Question: It might sounds weird.
I would like to know if it's possible to sort a table by clicking on the side menu link and not from the table header.

I know that we can sort, make pagination... inside the table by using some jQuery libraries.
But my request here is to sort from the side menu and not from the table header.
'''
<table>
<thead>
<tr>
<th>blabla</th>
<th>blabla</th>
</tr>
</thead>
<tbody>
<tr>
<td>blabla</td>
<td>blabla</td>
</tr>
</tbody>
</table>
'''
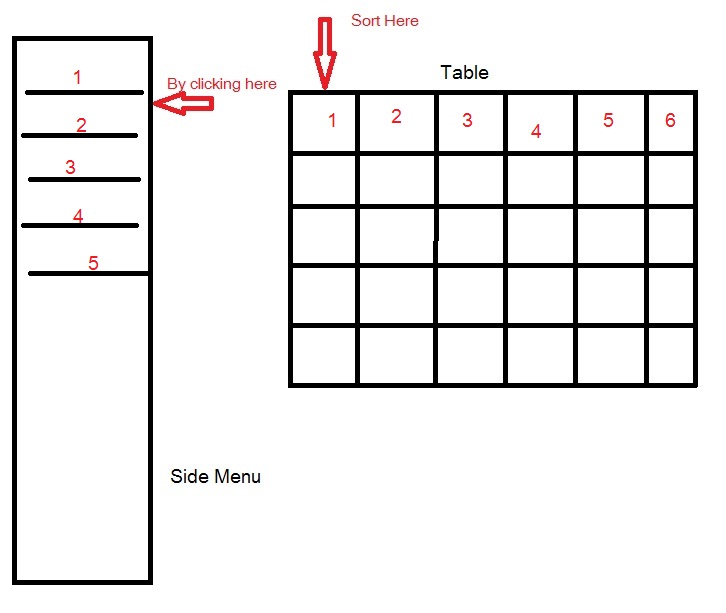
Answer: You can use tablesorter's sorton event:
'''
$(document).ready(function() {
$("#mysortable").tablesorter();
$("#navigator div").click(function() {
var column = $(this).data("column") - 1;
$("#mysortable").trigger("sorton", [[[column, 0]]]);
});
});
'''
'''
<script src="https://ajax.googleapis.com/ajax/libs/jquery/1.11.1/jquery.min.js"></script>
<script src="https://cdnjs.cloudflare.com/ajax/libs/jquery.tablesorter/2.19.1/js/jquery.tablesorter.min.js">
</script>
<link rel="stylesheet" type="text/css" href="https://cdnjs.cloudflare.com/ajax/libs/jquery.tablesorter/2.19.1/css/theme.default.css"/>
<div id="navigator" style="float:left; max-width:200px;">
<div data-column="1">Sort Column One</div>
<div data-column="2">Sort Column Two</div>
<div data-column="3">Sort Column Three</div>
</div>
<table id="mysortable" class="tablesorter" style="float:right; max-width:400px;">
<thead>
<tr>
<th>Column 1</th>
<th>Column 2</th>
<th>Column 3</th>
</tr>
</thead>
<tbody>
<tr>
<td>A</td>
<td>2</td>
<td>Z</td>
</tr>
<tr>
<td>C</td>
<td>3</td>
<td>Y</td>
</tr>
<tr>
<td>B</td>
<td>1</td>
<td>X</td>
</tr>
</tbody>
</table>
'''